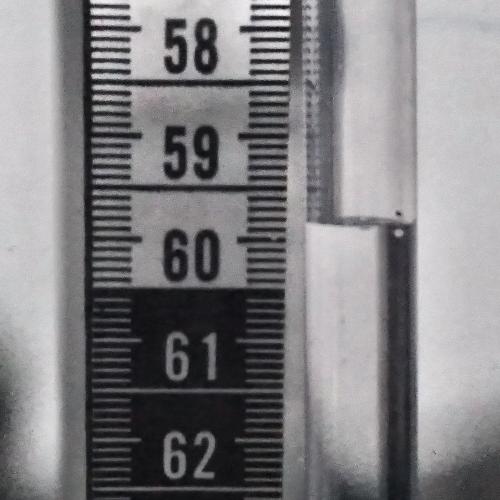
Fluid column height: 59.9 cm